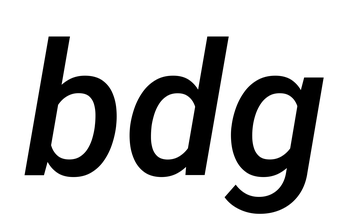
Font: Roboto-Italic_Medium_Italic